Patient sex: F
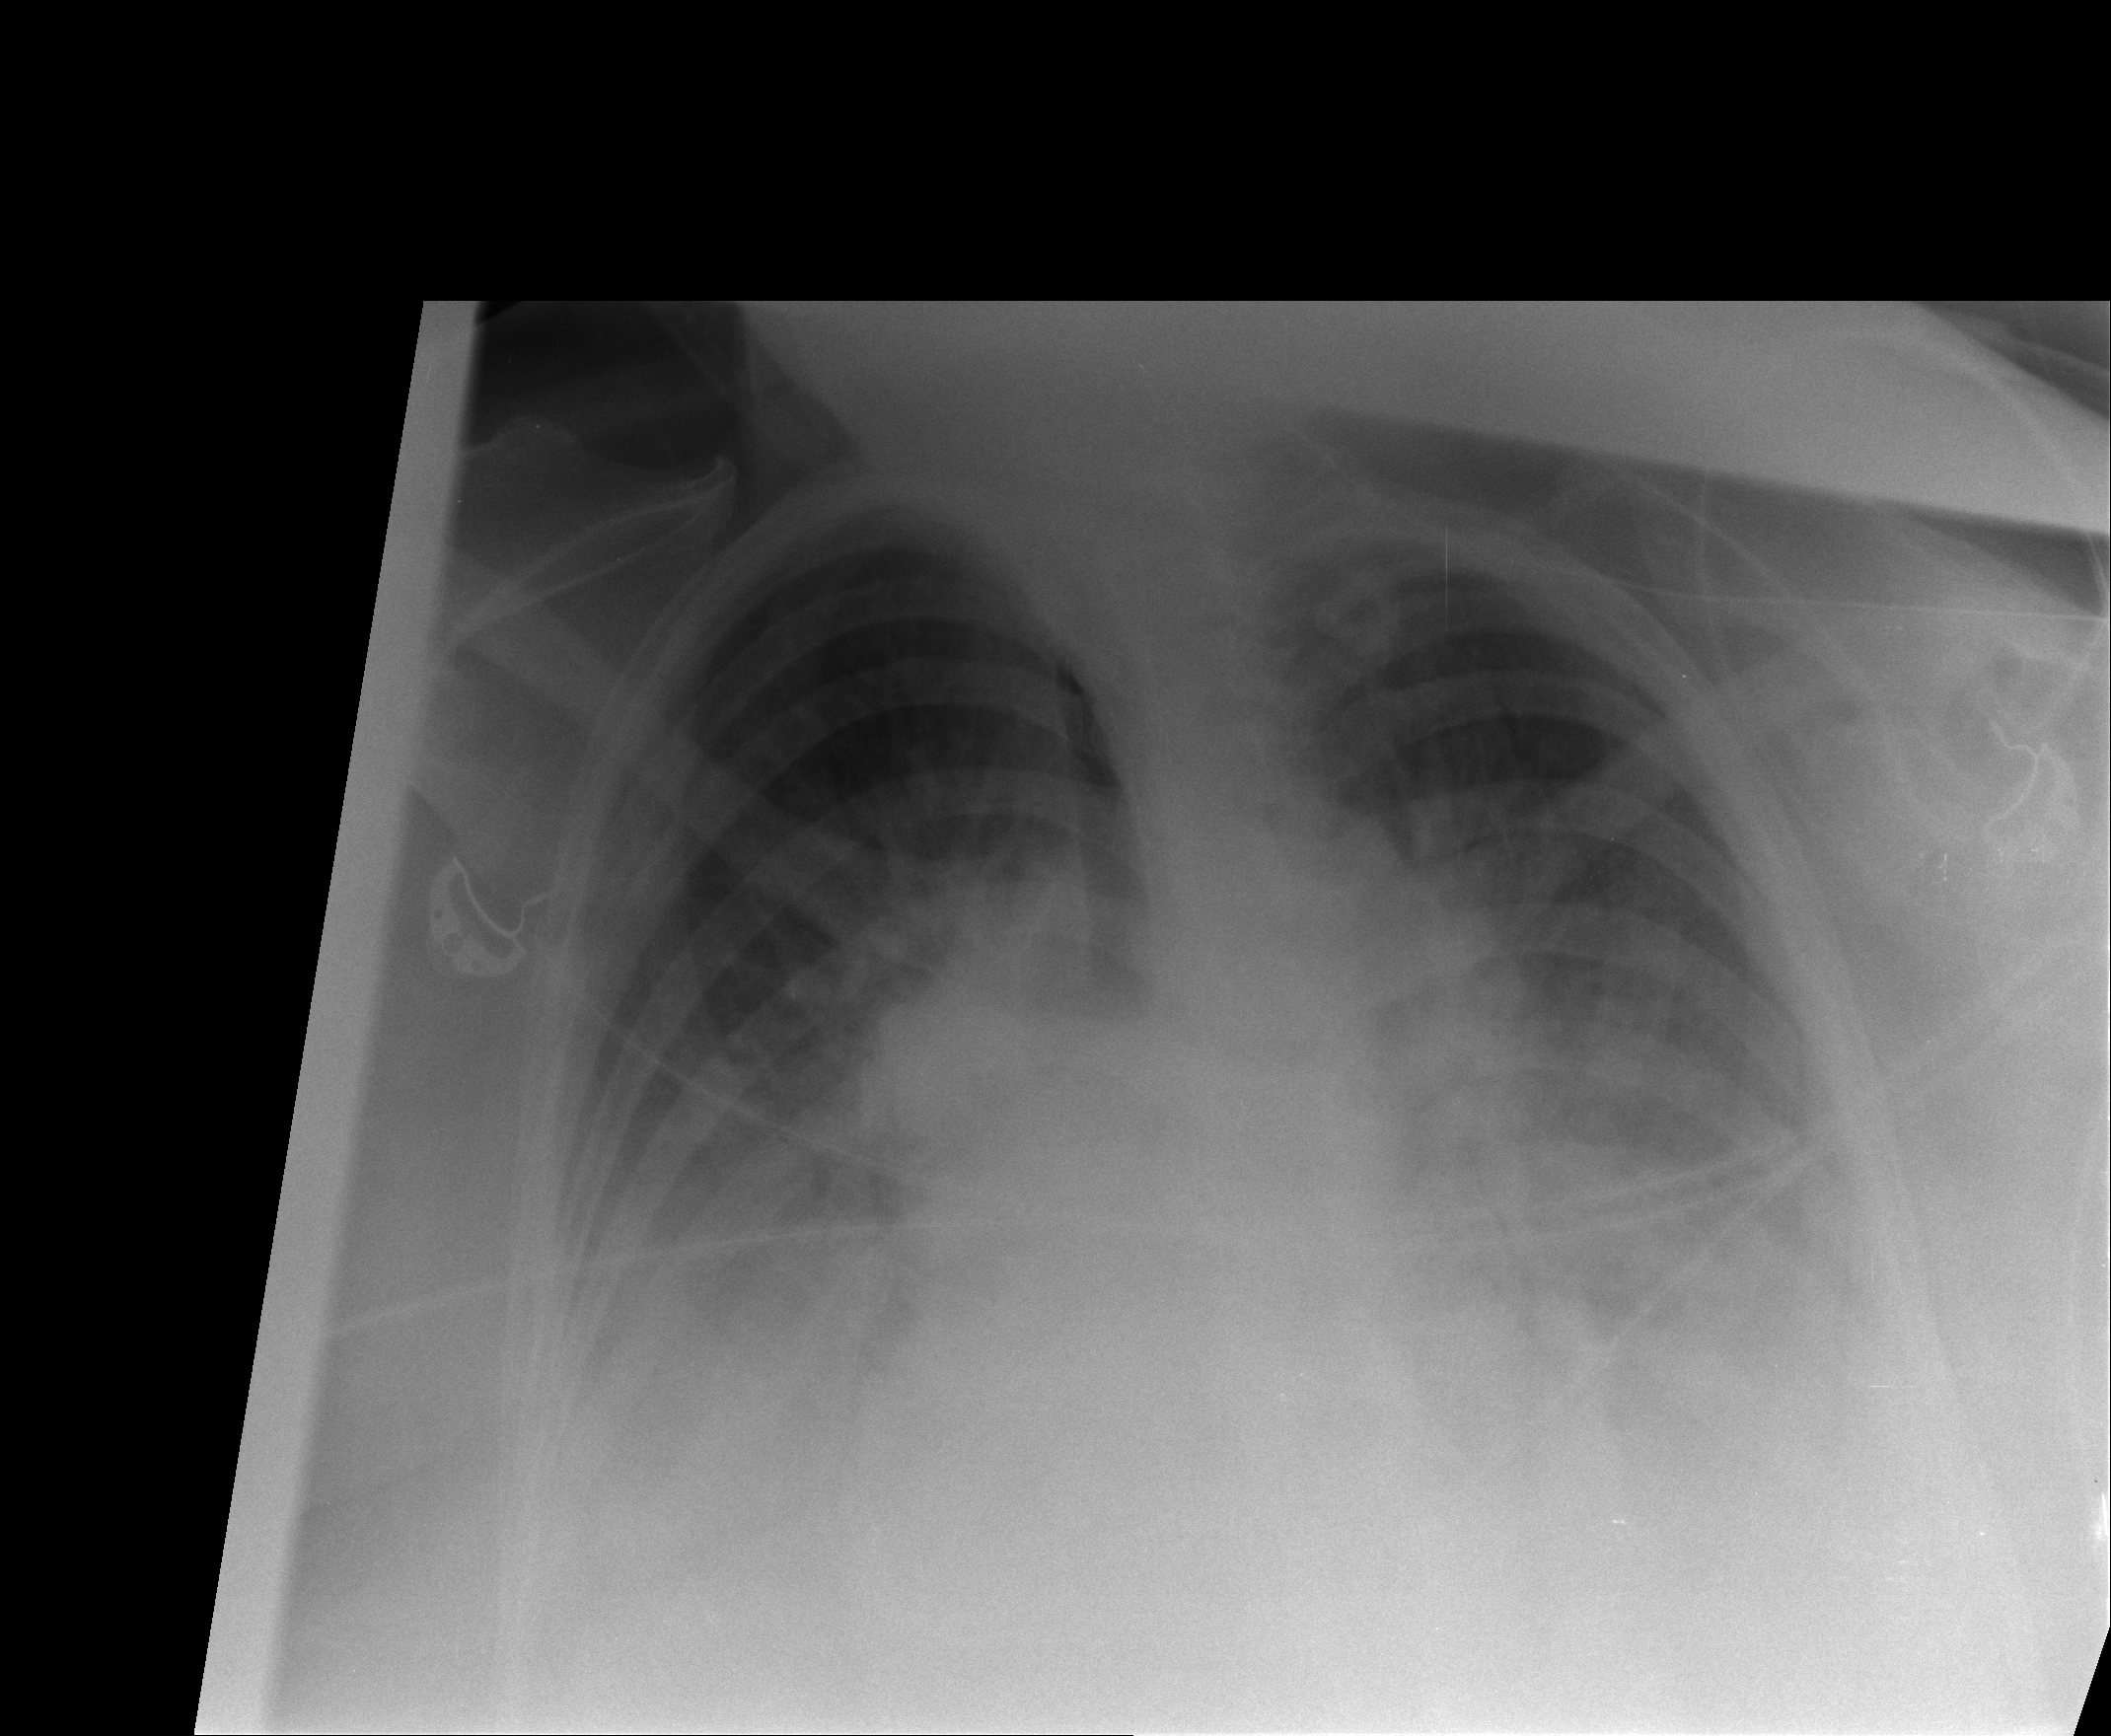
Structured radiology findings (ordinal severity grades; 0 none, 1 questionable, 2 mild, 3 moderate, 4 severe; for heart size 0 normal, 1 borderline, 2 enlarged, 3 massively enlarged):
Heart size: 2
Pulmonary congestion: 3
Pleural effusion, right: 3
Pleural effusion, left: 3
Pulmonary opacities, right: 2
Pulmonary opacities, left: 2
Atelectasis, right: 3
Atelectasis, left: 3